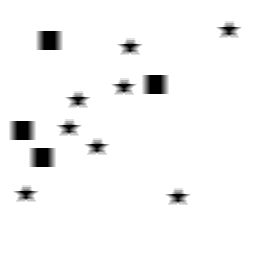
Squares: 4
Triangles: 0
Stars: 8
Total shapes: 12